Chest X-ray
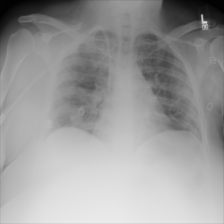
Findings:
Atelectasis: positive
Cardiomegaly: negative
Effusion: negative
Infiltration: positive
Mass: negative
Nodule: positive
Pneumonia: negative
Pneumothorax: negative
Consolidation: negative
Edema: positive
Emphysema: negative
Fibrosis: negative
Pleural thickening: negative
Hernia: negative